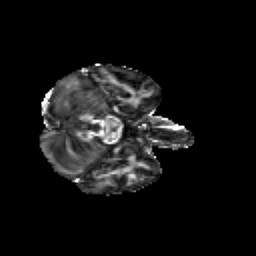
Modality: FA
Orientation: axial
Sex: female
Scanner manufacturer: siemens
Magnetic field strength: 3 T
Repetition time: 5 s
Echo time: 0.071 s